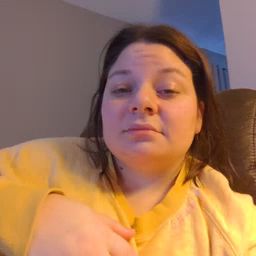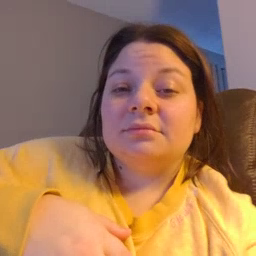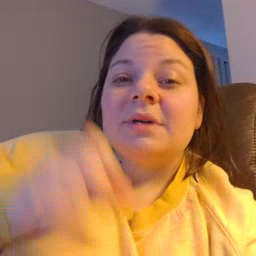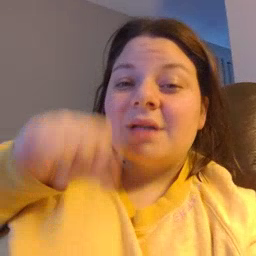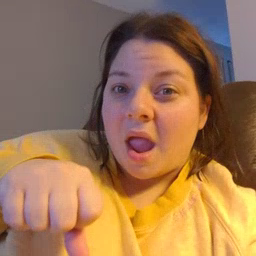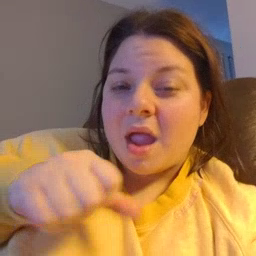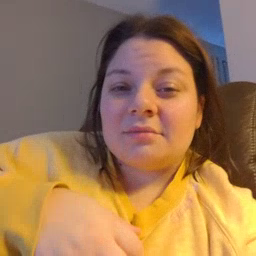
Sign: can